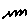
Label: zigzag